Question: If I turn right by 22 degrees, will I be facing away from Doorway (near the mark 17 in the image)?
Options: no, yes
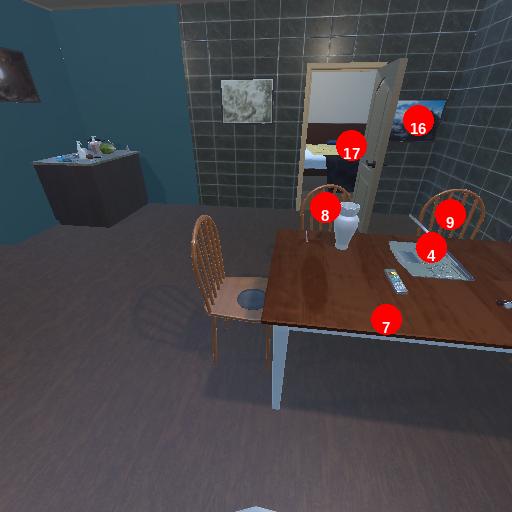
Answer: no